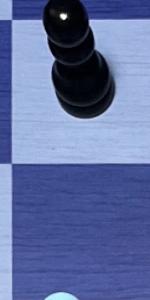
Label: Empty